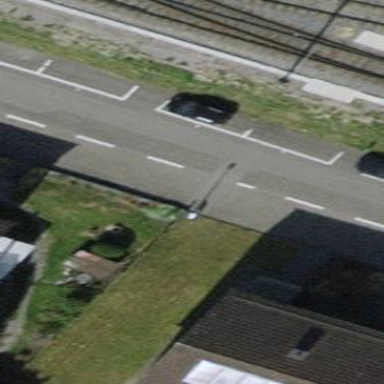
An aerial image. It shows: Parking lane designated for parking.